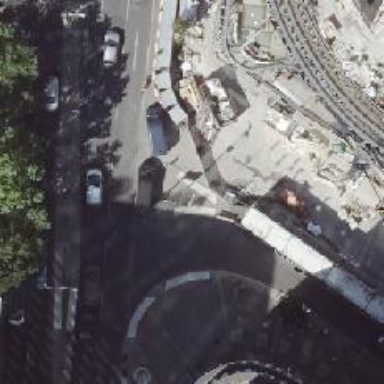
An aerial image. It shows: Unmarked crossing on the road.